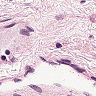
Metastatic tissue present: no